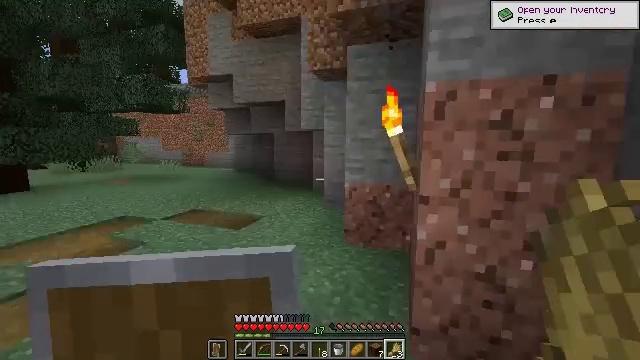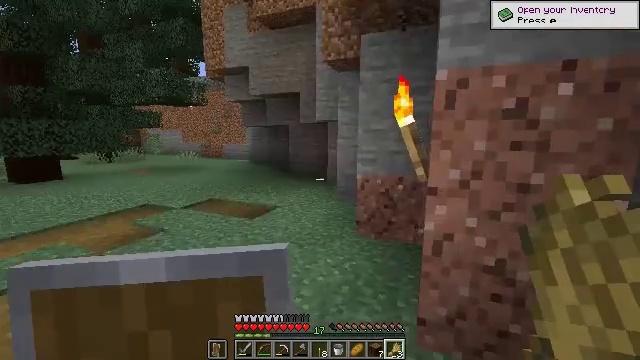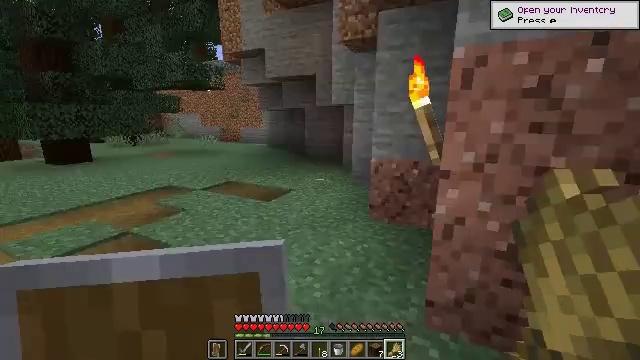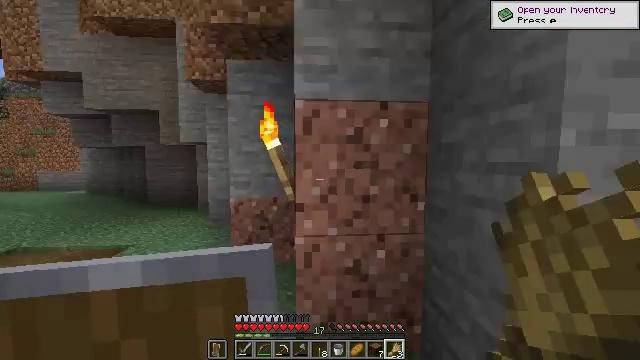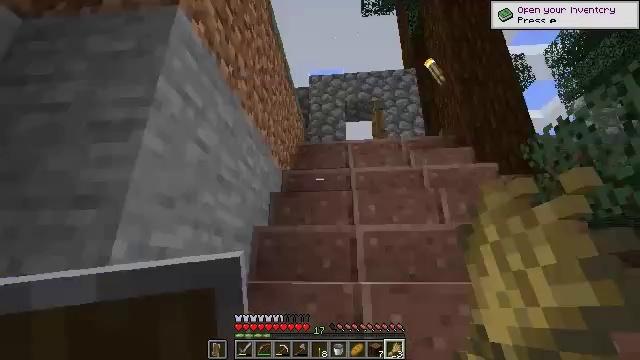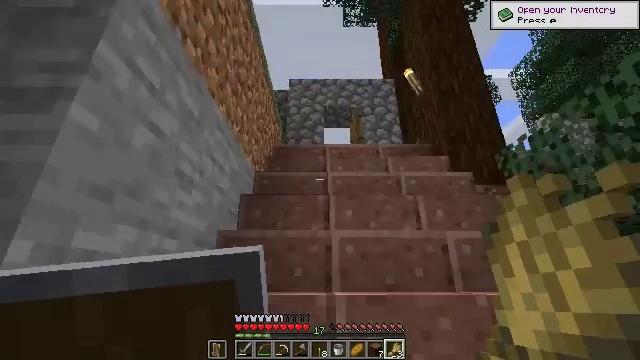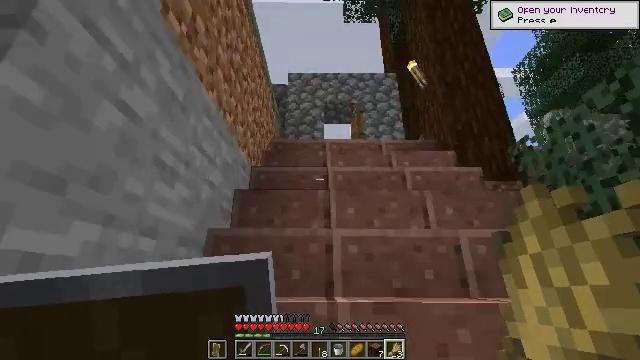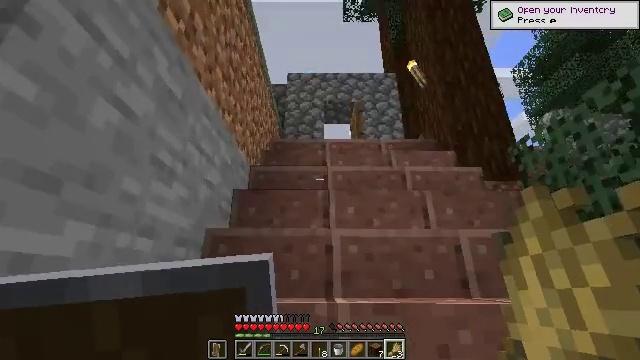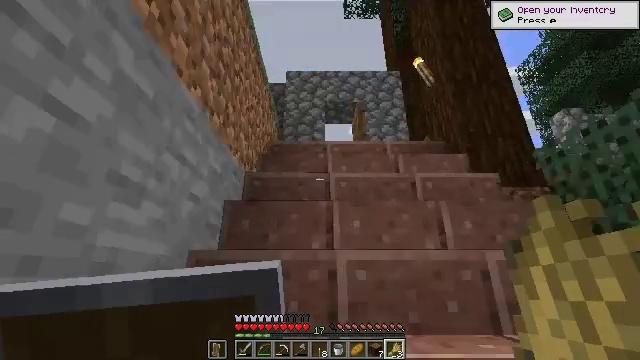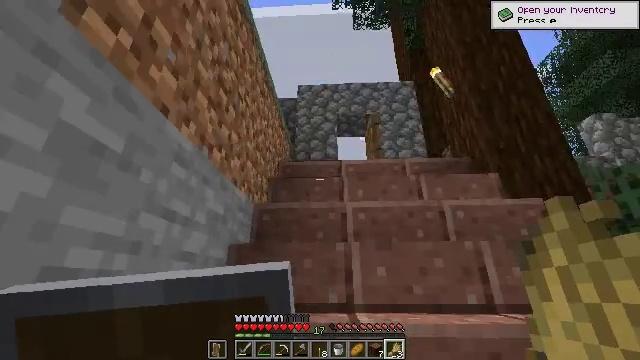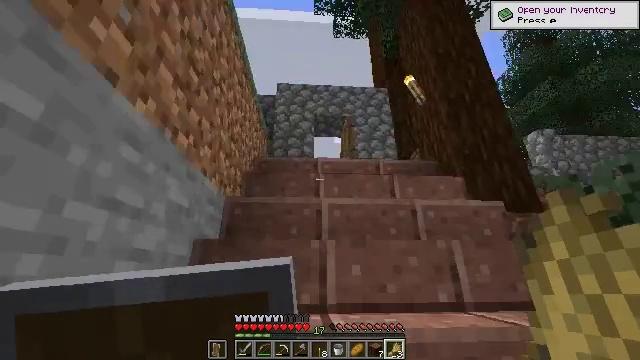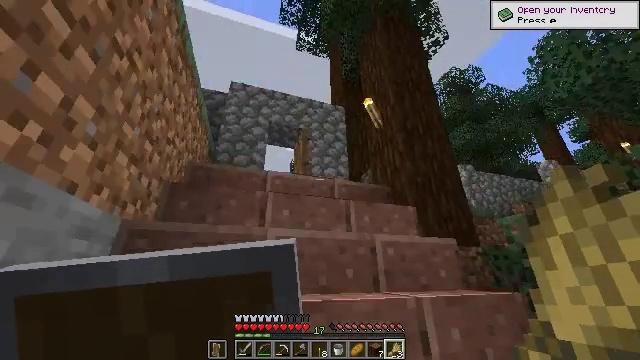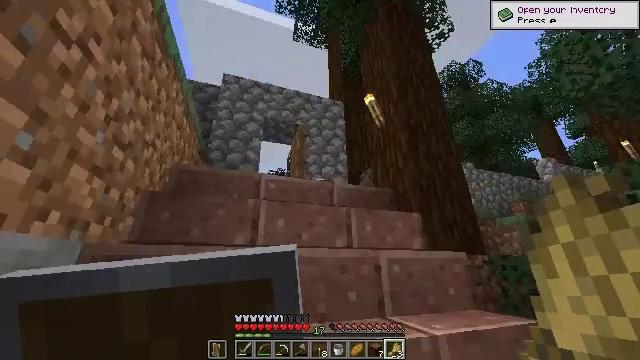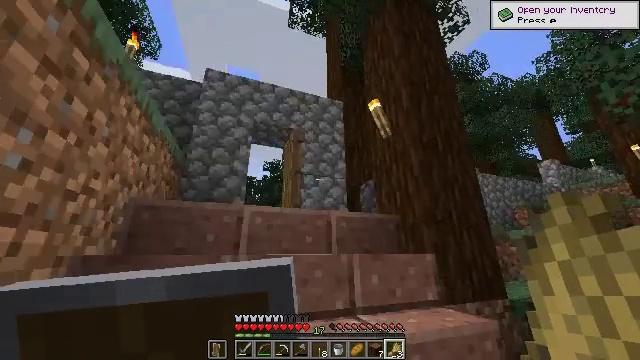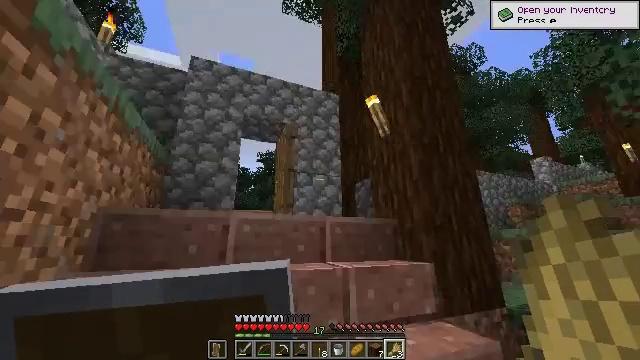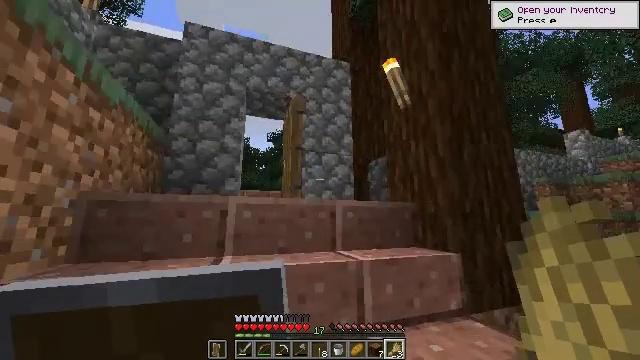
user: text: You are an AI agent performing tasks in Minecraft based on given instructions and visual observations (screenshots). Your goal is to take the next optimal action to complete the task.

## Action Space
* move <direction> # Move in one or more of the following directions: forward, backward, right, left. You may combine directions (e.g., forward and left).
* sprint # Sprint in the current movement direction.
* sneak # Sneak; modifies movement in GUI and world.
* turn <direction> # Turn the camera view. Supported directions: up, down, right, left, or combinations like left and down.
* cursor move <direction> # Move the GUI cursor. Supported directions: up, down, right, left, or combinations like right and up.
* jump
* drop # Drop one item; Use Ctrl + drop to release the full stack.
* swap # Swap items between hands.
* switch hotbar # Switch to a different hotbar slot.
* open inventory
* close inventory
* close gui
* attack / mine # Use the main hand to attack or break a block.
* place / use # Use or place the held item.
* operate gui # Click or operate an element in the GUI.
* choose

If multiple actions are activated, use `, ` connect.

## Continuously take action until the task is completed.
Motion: motion action
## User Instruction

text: Remove the cobblestone wall block.
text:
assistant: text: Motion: turn left and down
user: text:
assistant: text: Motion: turn left and down
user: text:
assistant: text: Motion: turn right and up
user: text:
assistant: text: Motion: move forward, turn right and up
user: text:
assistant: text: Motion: move forward, turn right and up
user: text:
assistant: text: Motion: move forward
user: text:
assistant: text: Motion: move forward
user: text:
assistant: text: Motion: move forward, sprint
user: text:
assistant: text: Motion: move forward, sprint, turn left and up
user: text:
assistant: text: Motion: move forward, sprint, turn right
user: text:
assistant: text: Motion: move forward, sprint, turn right and up
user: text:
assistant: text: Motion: move forward, turn down
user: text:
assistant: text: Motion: move forward, turn right and down
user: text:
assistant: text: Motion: move forward, turn right and down
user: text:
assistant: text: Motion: move forward, turn left and down
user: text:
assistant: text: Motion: move forward, turn left and down
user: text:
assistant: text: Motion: no_op
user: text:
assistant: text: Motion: no_op
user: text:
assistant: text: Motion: no_op
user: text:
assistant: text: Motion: use / place
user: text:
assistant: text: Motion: use / place
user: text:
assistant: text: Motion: turn left
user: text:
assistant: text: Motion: no_op
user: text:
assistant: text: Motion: no_op
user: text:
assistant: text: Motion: use / place
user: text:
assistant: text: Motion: use / place
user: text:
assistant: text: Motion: no_op
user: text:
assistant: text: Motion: turn right and down
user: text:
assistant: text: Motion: turn right and down
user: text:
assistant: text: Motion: turn right and down